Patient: sex M, age 71
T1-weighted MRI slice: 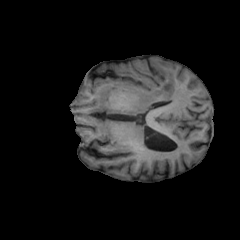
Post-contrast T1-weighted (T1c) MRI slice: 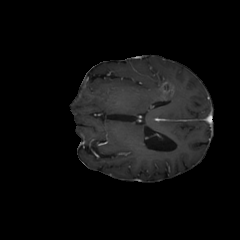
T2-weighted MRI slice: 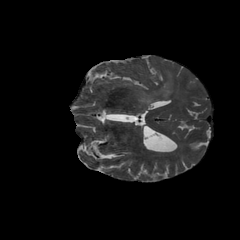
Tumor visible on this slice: yes
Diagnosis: Glioblastoma, IDH-wildtype
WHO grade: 4